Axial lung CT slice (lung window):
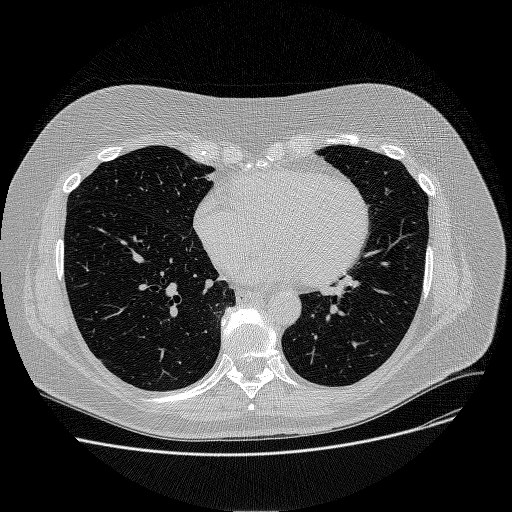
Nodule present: no